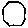
Label: hexagon